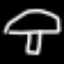
Label: mushroom